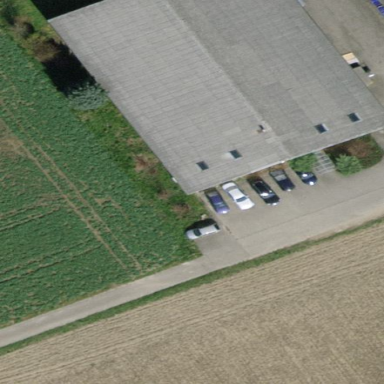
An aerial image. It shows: Warehouse building with gabled roof.